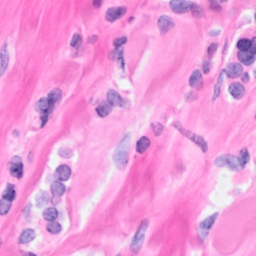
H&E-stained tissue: Breast